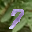
Label: 7